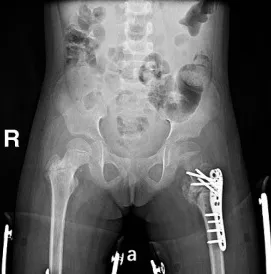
Three months after the injury, the fractures healed well as shown in the pelvic view.
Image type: radiology (x_ray)